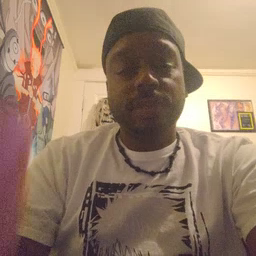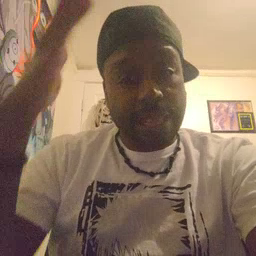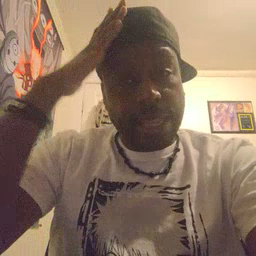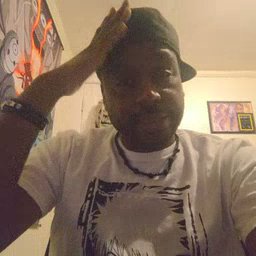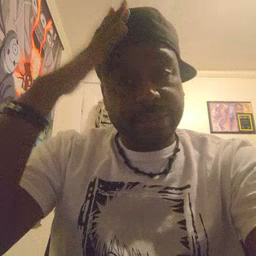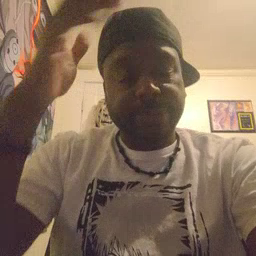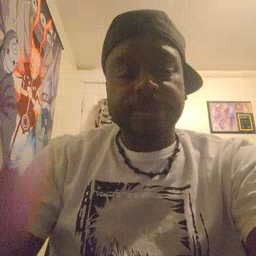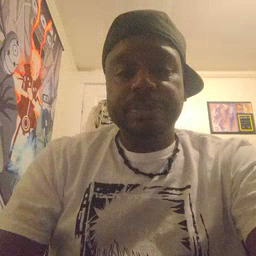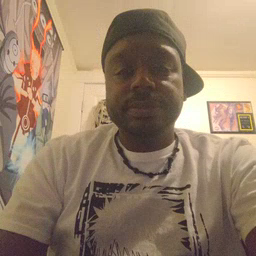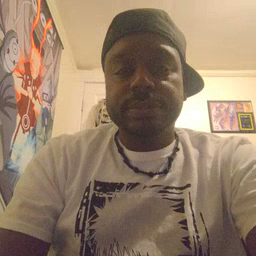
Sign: hat